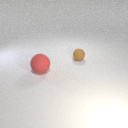
small brown rubber sphere to the right of large red rubber sphere